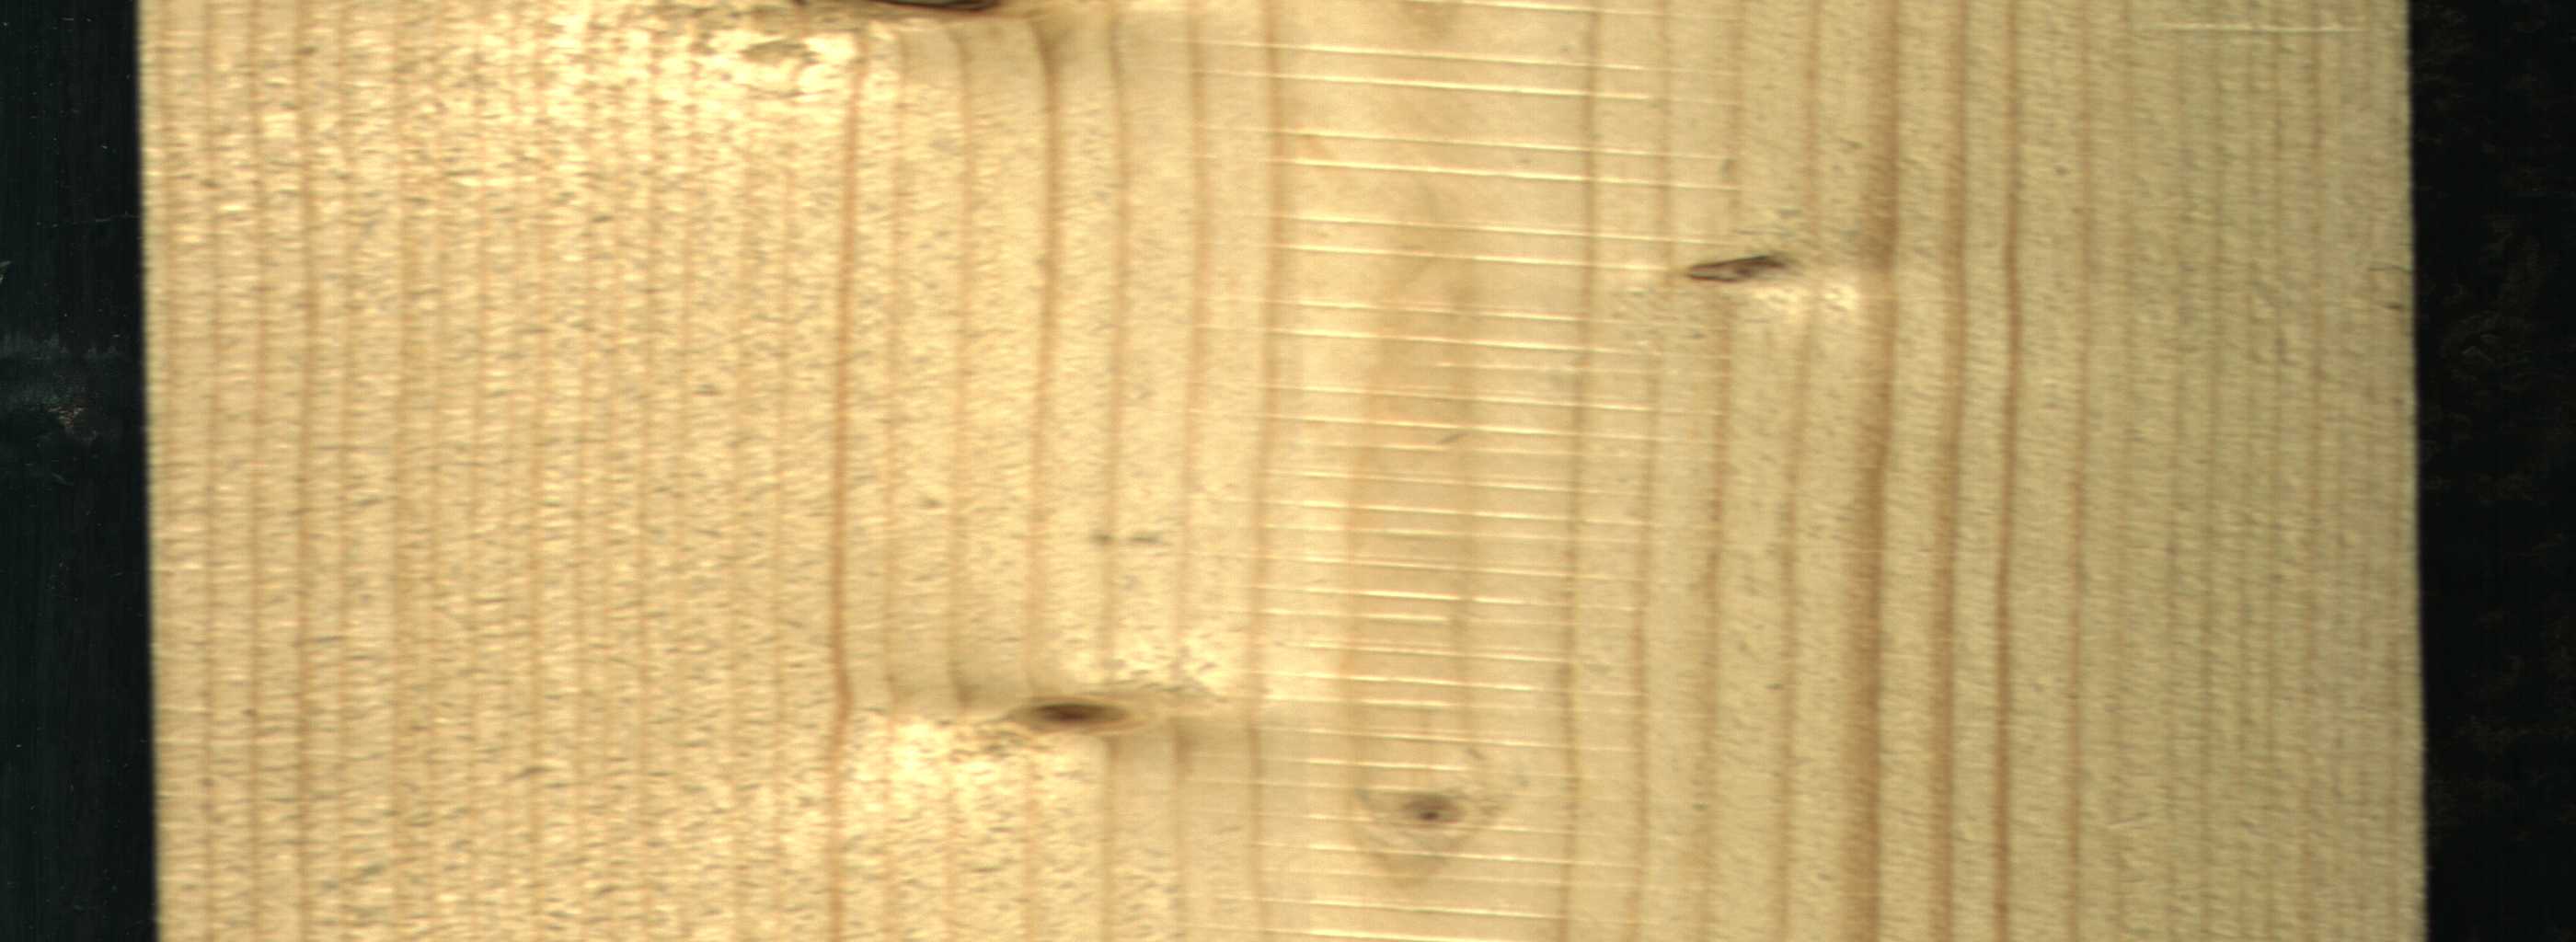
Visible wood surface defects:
Dead_Knot
Live_Knot
Live_Knot
Live_Knot